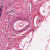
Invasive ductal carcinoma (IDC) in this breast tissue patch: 1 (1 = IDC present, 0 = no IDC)